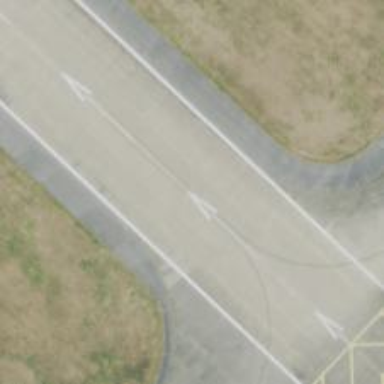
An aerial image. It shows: Runway with displaced threshold at the airport.